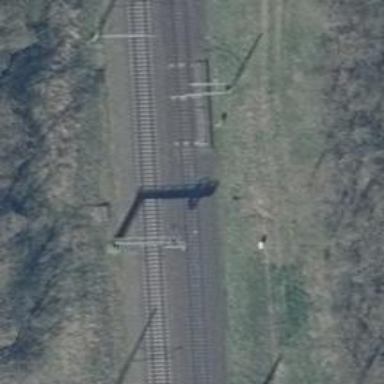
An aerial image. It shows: Railway signal.